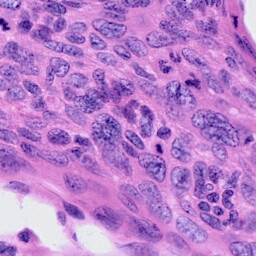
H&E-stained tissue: Cervix